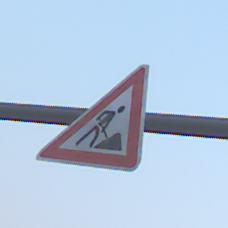
Verkehrszeichen: Arbeitsstelle
Umgebung: Outdoor, Nature
Tageszeit: SunriseSunset
Wetter: Clear
Licht: Natural
Jahreszeit: NotSpecified
Kontrast: LowContrast